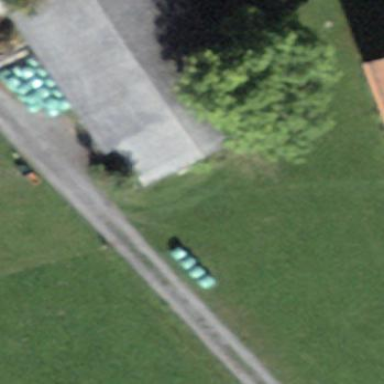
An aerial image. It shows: Rural barn.